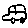
Label: car